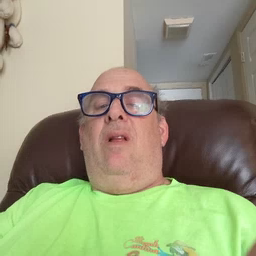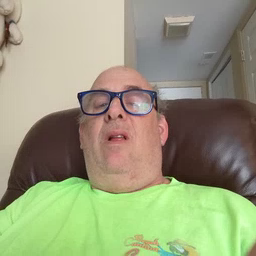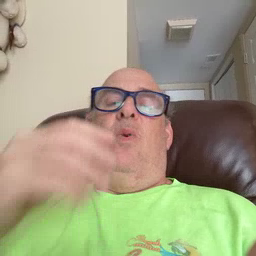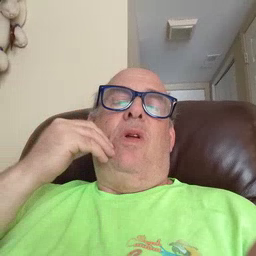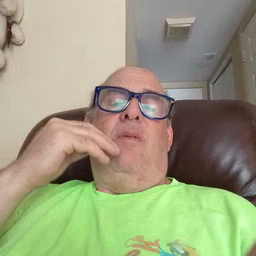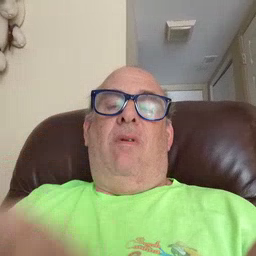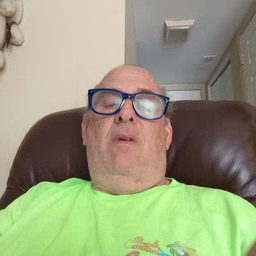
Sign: home